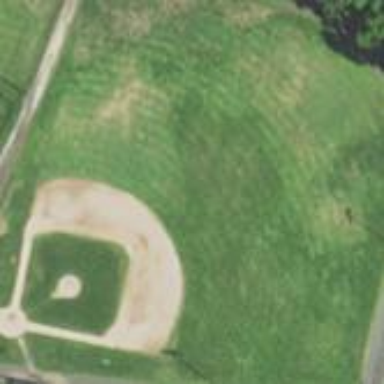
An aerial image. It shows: Baseball pitch for leisure land activities.